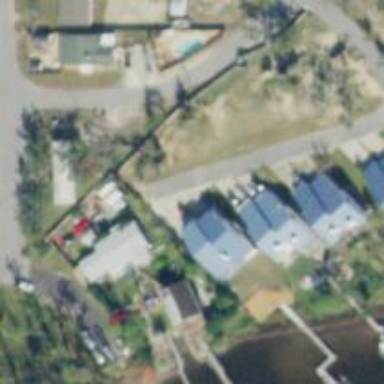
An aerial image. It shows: This residential area consists of single-family homes.